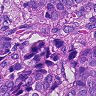
Metastatic tissue present: yes